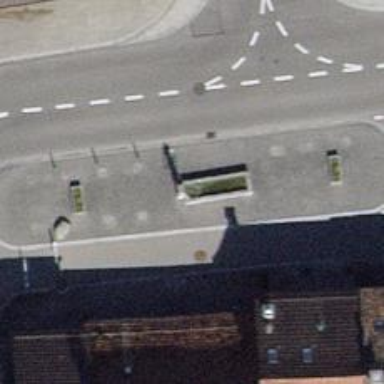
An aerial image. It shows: Fountain.